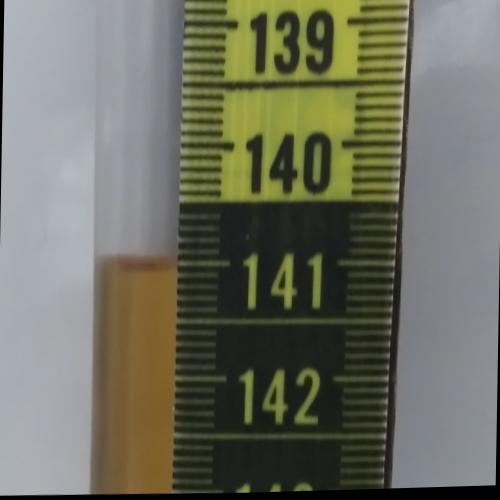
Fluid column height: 141.0 cm